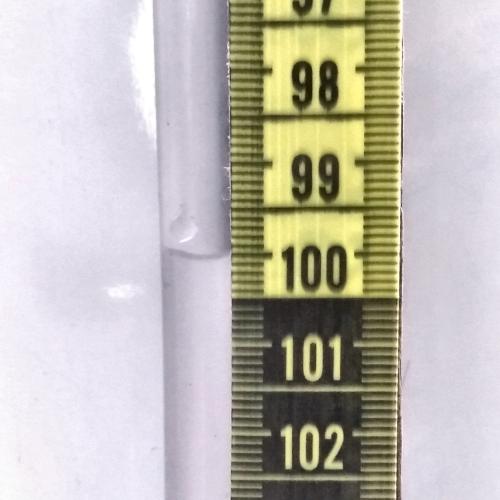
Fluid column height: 100.0 cm